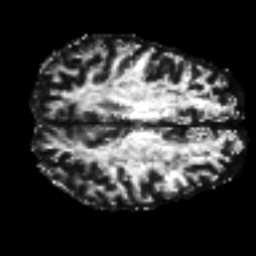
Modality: FA
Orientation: axial
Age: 23
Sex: female
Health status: healthy
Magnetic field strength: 3 T
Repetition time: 7 s
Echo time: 0.0926 s